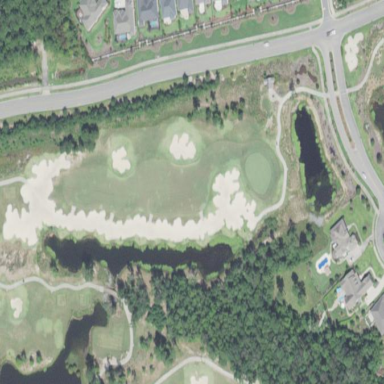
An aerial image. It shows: Sandy area is golf bunker.